Field crop: maize
Growth stage: 2
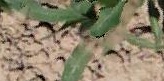
Species: maize